Field crop: maize
Growth stage: 2
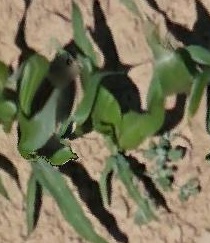
Species: maize